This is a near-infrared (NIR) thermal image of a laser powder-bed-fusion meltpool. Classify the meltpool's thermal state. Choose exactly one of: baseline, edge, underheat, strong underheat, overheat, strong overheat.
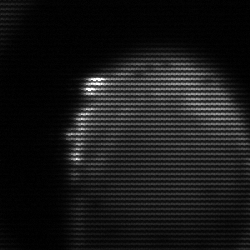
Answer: edge